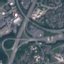
Land use / land cover: Highway